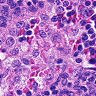
Metastatic tissue present: no